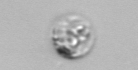
Label: Amoeba